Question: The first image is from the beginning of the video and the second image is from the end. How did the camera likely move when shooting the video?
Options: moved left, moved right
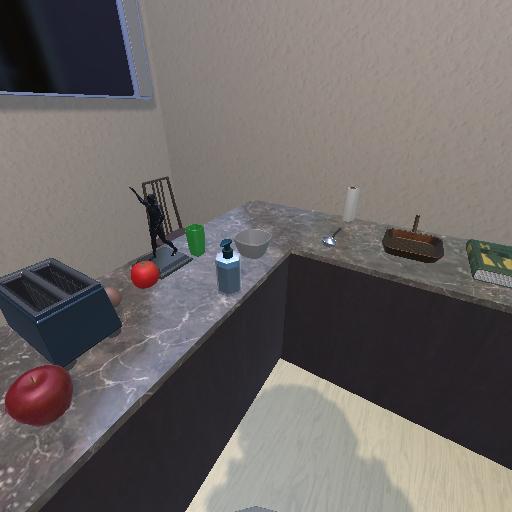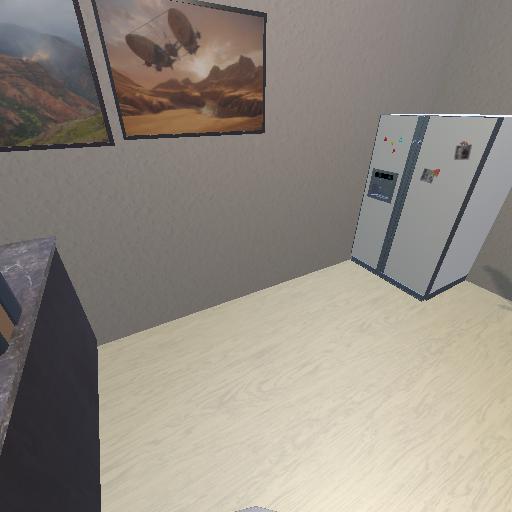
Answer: moved left